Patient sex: F
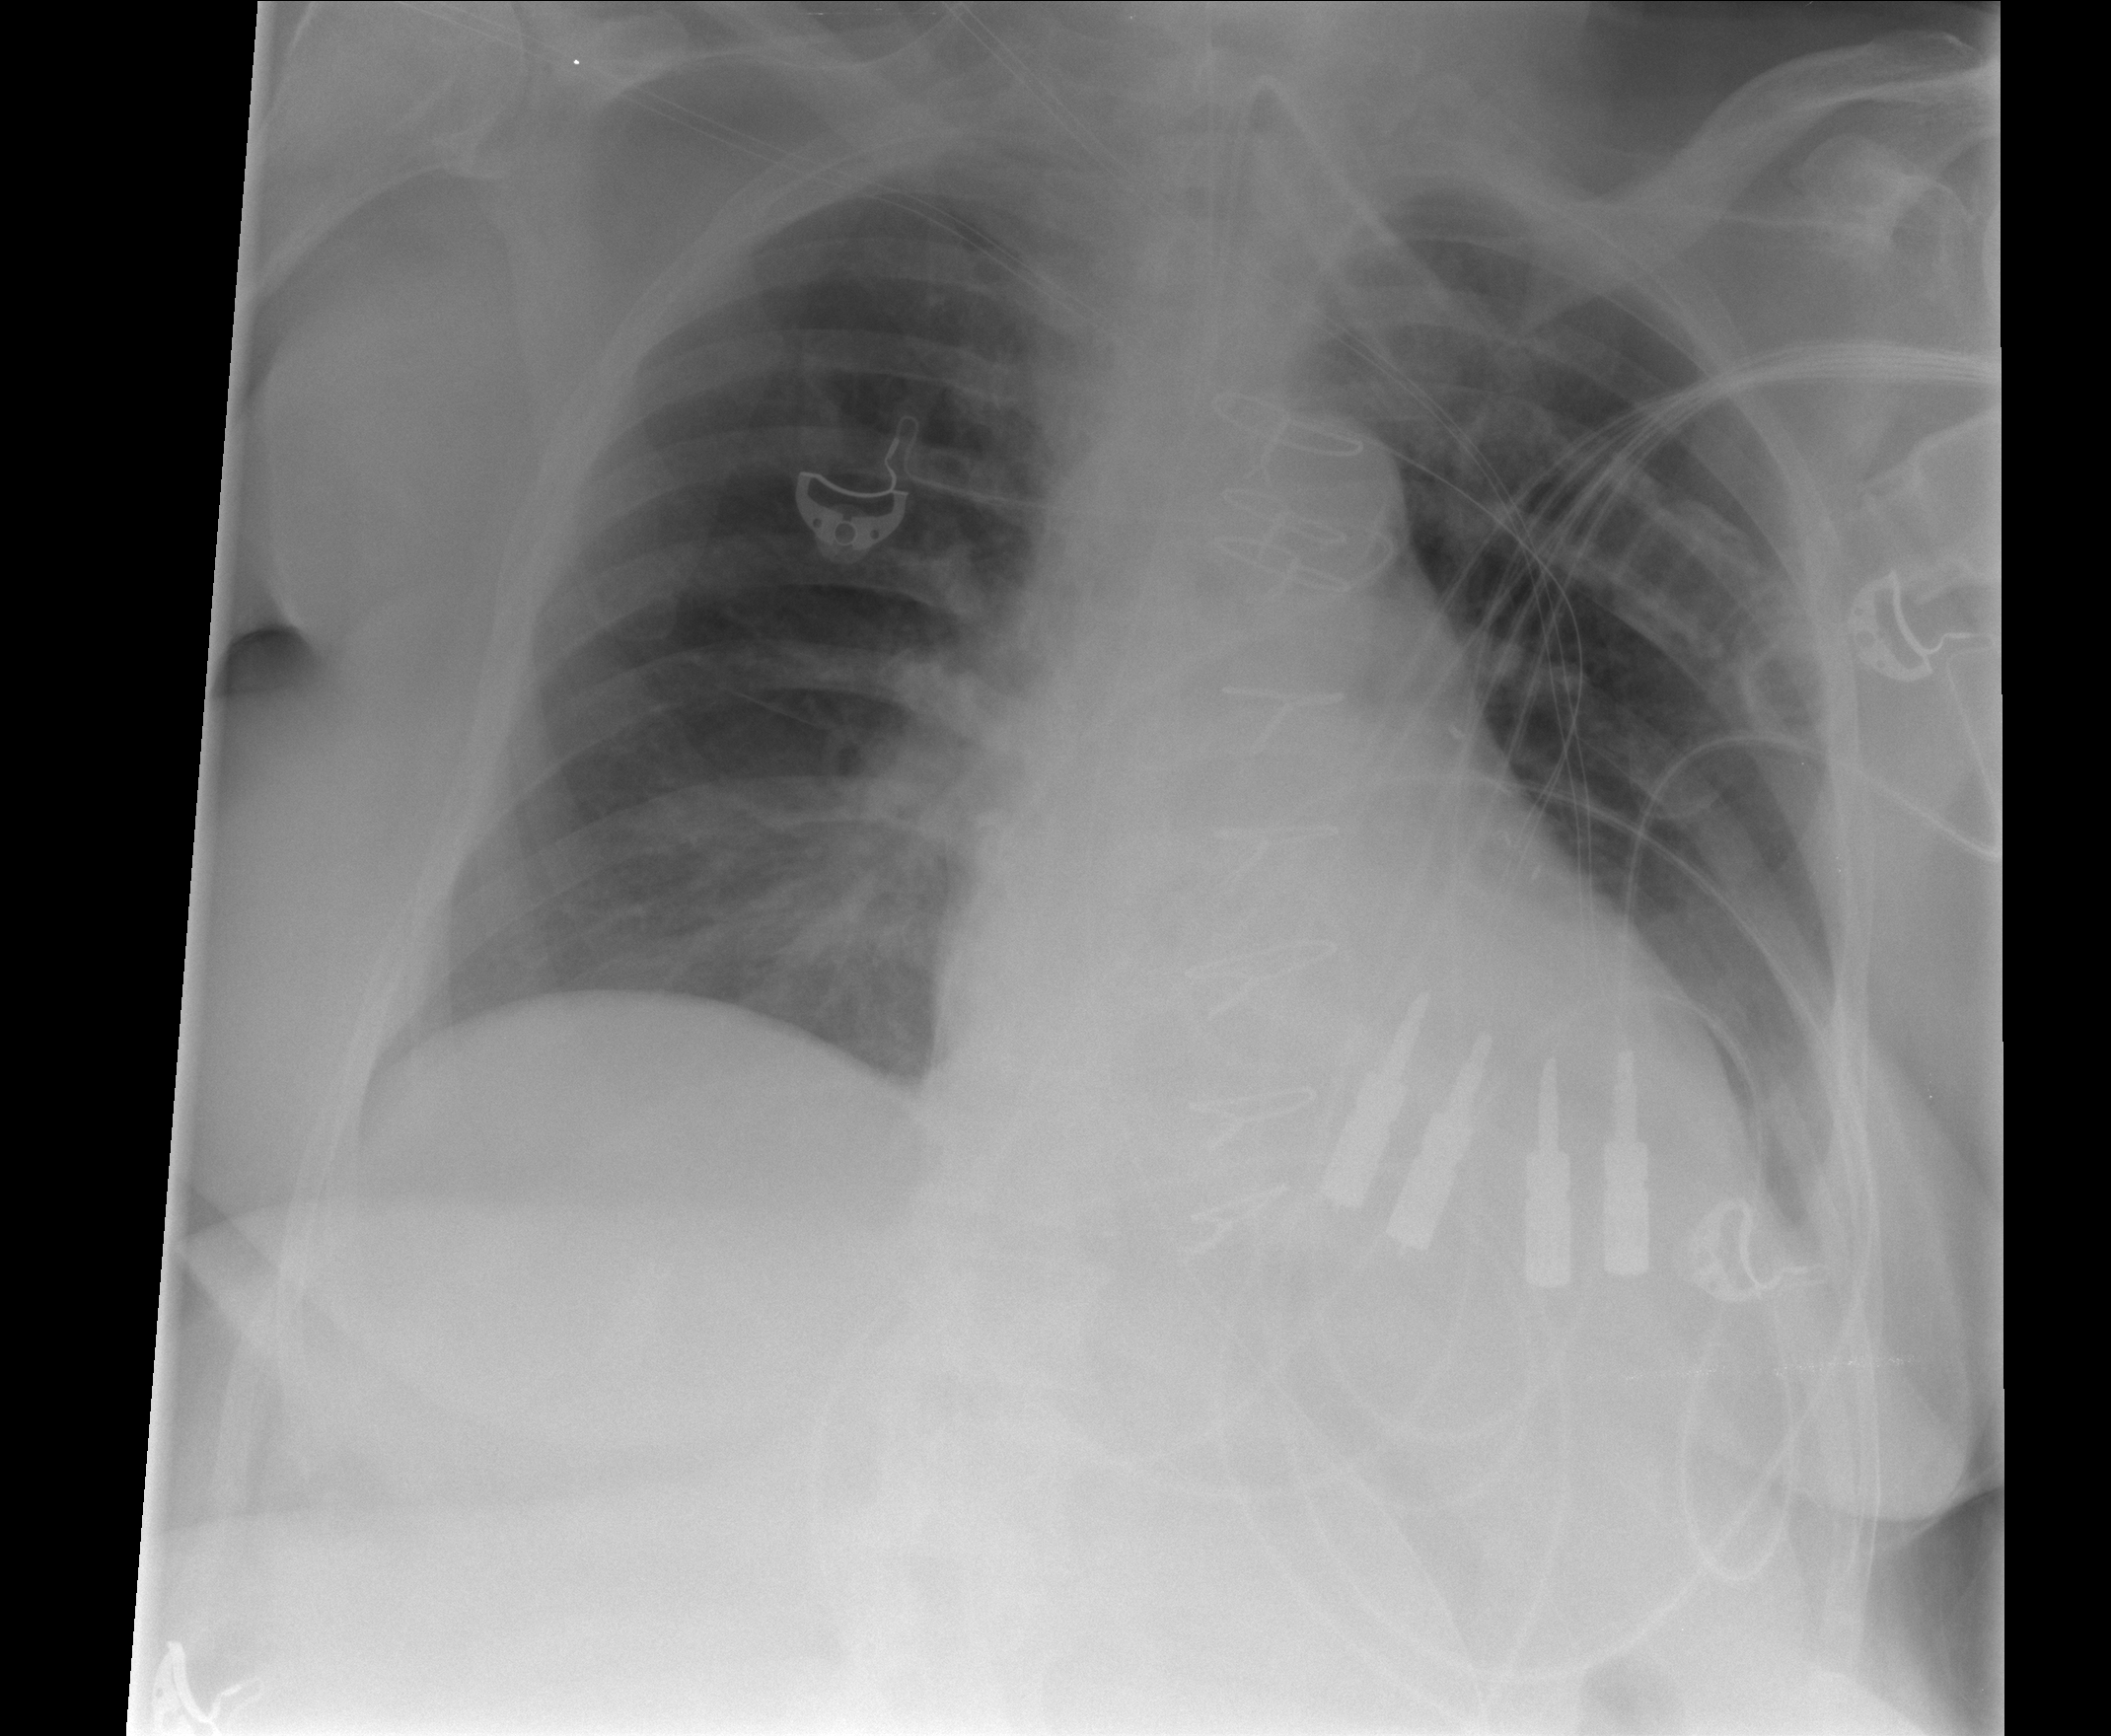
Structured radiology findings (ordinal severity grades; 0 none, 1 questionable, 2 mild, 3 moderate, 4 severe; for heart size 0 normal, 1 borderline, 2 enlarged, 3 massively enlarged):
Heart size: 2
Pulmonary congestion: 1
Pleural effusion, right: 0
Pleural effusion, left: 1
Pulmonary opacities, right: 0
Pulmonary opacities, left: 0
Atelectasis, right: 0
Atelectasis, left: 2